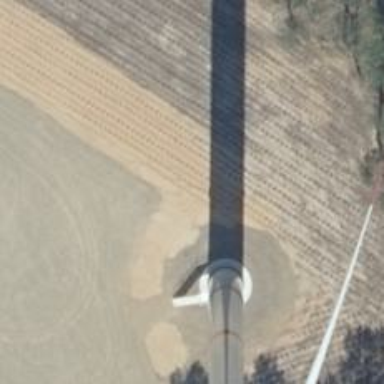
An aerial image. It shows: Wind generator powered by horizontal axis wind turbine.